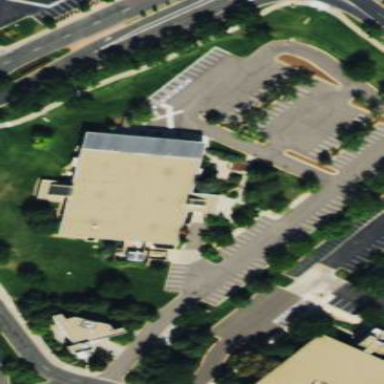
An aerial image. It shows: Office building.